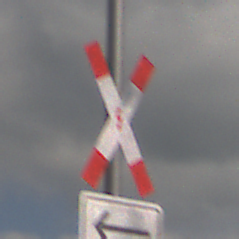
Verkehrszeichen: Andreaskreuz
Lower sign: RichtungsangabeDurchPfeile1
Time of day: Midday
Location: Outdoor (RoadRail)
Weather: PartlyCloudy
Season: NotSpecified
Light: Natural